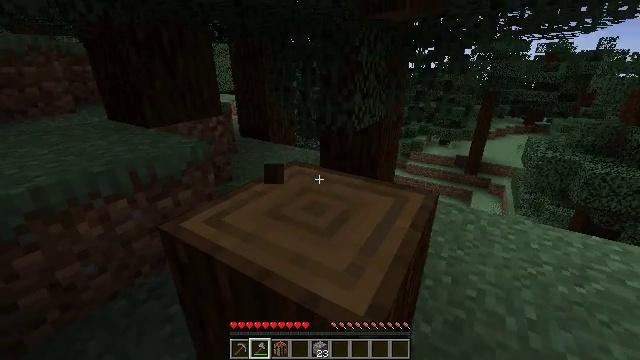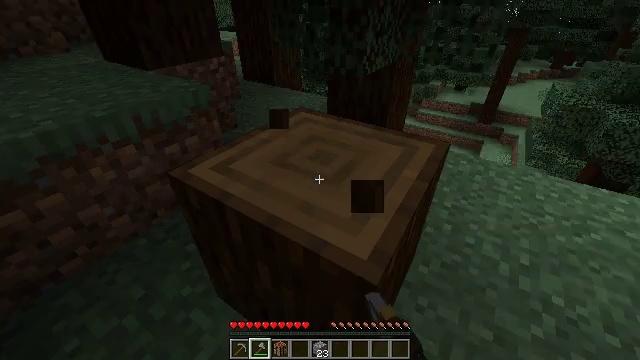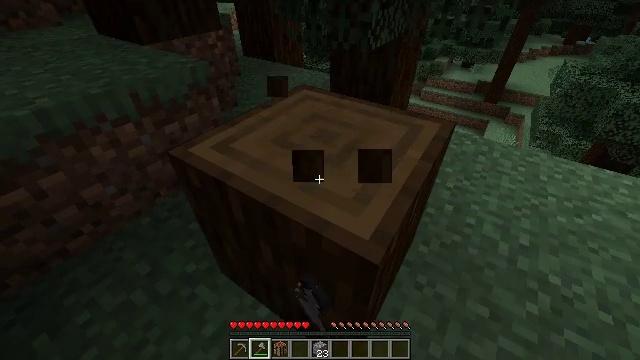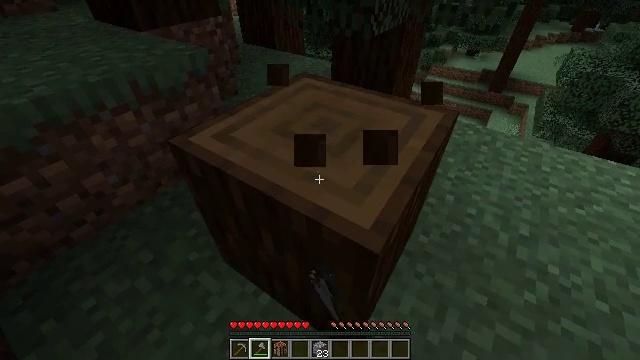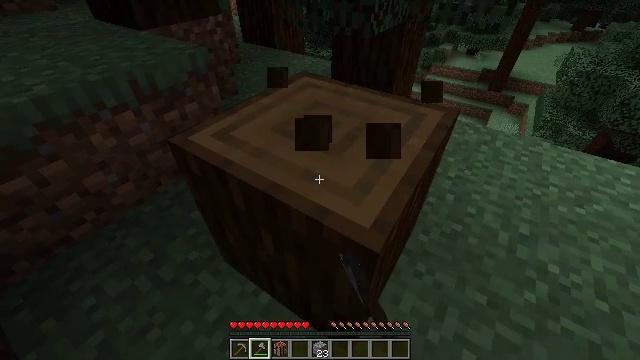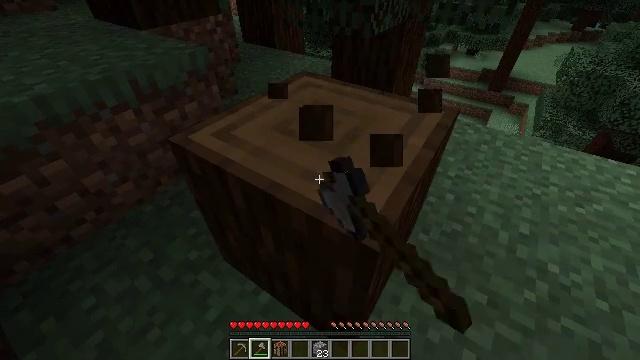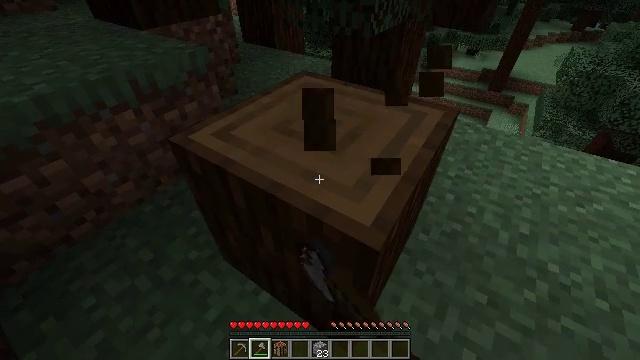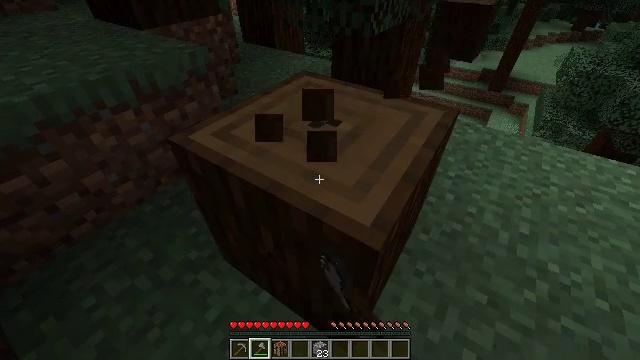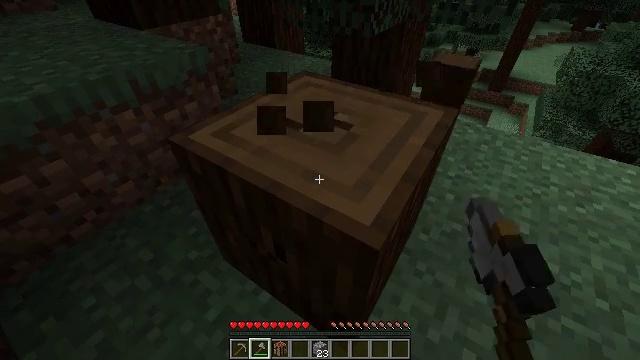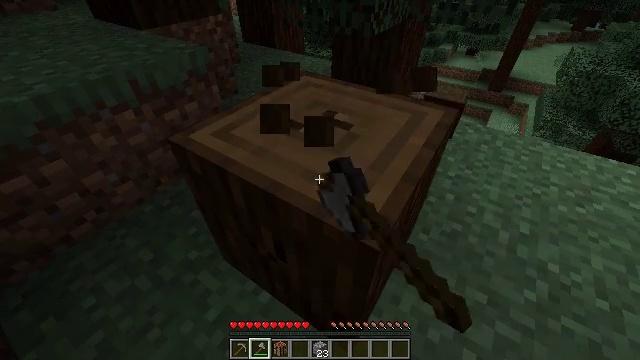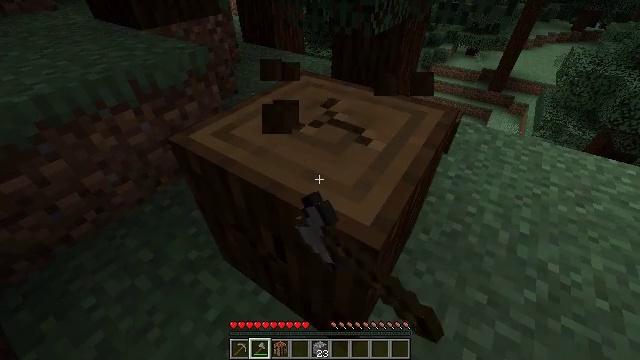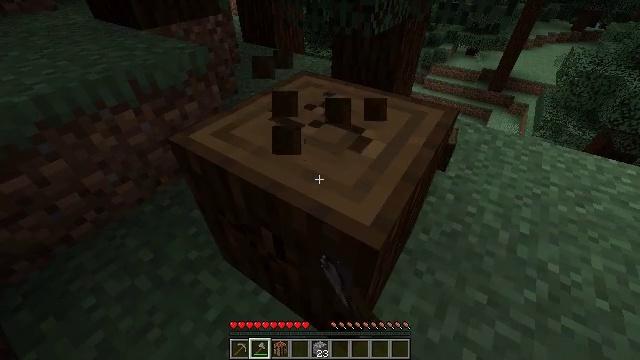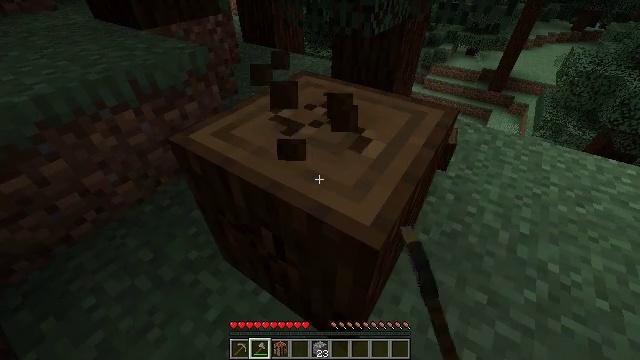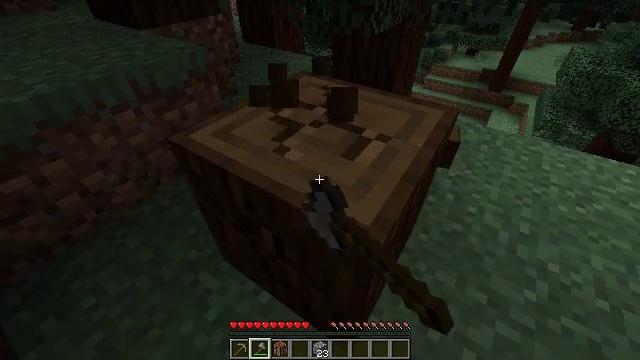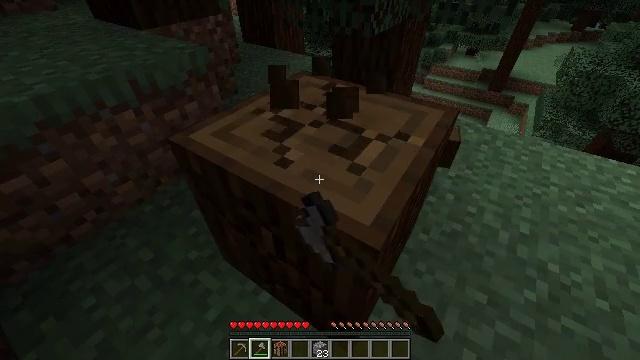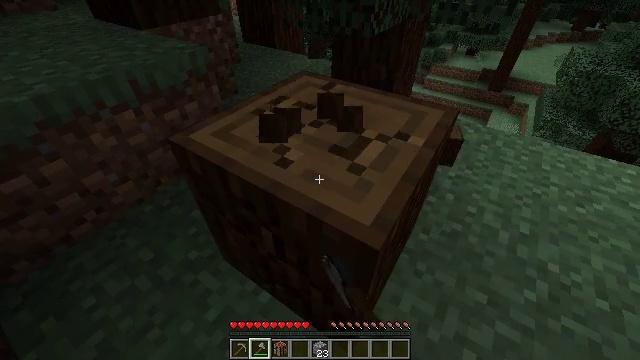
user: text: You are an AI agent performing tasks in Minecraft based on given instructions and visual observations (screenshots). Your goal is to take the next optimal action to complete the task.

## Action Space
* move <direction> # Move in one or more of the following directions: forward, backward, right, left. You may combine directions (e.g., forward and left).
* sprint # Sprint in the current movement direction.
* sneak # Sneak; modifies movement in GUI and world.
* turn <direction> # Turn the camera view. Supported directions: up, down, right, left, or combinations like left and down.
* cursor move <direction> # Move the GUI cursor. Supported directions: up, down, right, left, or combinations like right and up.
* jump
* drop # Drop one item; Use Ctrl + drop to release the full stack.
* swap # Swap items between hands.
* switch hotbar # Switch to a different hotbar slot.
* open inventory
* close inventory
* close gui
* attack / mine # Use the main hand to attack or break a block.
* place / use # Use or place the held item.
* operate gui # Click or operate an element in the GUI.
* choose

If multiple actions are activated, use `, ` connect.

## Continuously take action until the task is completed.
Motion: motion action
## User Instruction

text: Break the spruce log from the tree.
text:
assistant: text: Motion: turn left and down, attack / mine
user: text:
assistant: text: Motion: turn down, attack / mine
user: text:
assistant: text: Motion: turn down, attack / mine
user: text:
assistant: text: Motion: attack / mine
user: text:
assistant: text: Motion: attack / mine
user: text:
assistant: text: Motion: attack / mine
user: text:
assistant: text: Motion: attack / mine
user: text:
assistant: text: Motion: attack / mine
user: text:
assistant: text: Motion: attack / mine
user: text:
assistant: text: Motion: attack / mine
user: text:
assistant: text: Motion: attack / mine
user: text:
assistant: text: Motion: attack / mine
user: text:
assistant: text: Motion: attack / mine
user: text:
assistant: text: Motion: attack / mine
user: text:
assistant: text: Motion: attack / mine
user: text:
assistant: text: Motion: attack / mine
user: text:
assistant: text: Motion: attack / mine
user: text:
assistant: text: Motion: attack / mine
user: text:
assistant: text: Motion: attack / mine
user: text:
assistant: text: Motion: move forward, attack / mine
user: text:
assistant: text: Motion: move forward, attack / mine
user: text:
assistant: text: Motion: move forward, attack / mine
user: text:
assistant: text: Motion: move forward, attack / mine
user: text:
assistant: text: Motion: attack / mine
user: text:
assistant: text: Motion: attack / mine
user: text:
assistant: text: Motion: attack / mine
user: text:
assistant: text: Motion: turn up, attack / mine
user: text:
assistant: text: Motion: turn left and up, attack / mine
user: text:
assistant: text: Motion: turn up, attack / mine
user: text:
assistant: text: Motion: turn up, attack / mine